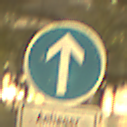
Verkehrszeichen: VorgeschriebeneFahrtrichtungGeradeaus
Zusatzzeichen unten: PersonengruppenFrei2
Umgebung: Outdoor, Urban
Tageszeit: Night
Wetter: Overcast
Licht: Artificial
Jahreszeit: NotSpecified
Kontrast: MediumContrast